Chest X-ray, AP view. Patient: 45 years old, sex M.
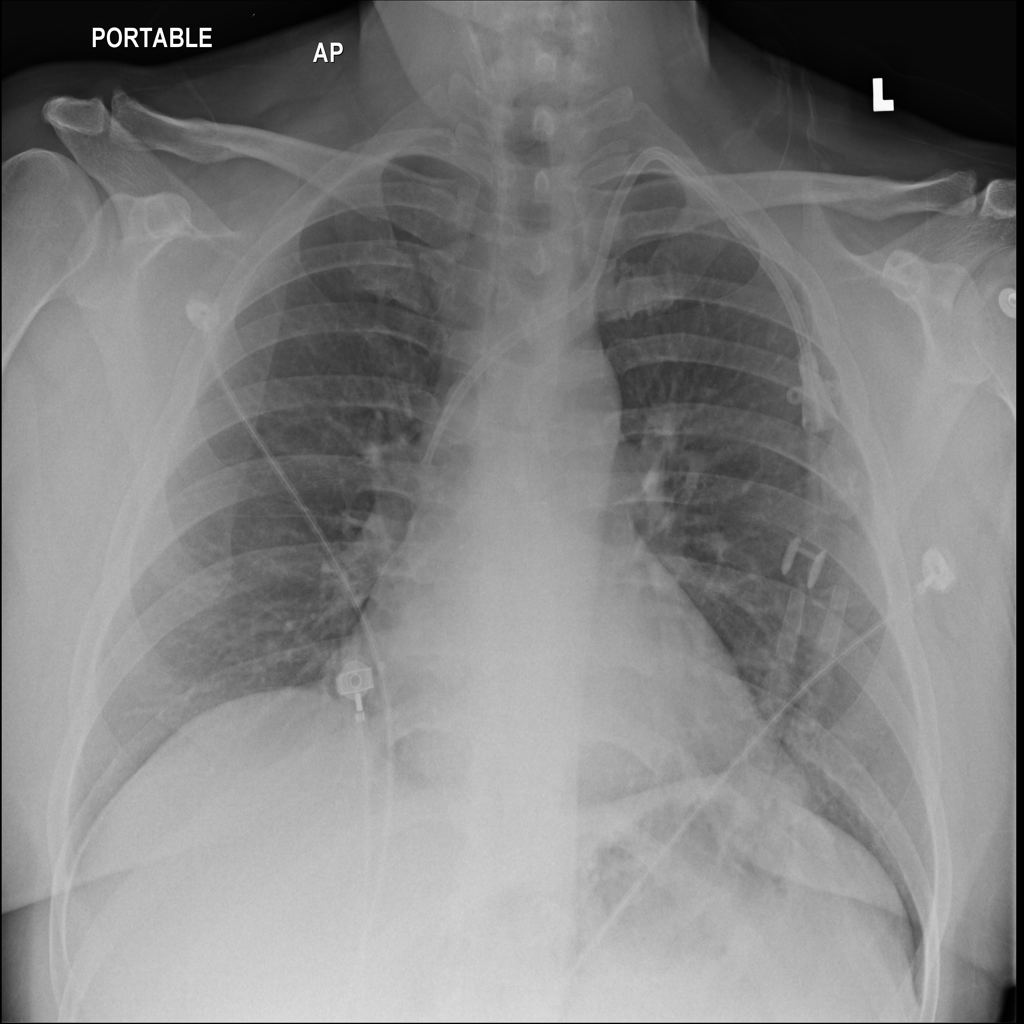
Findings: No Finding